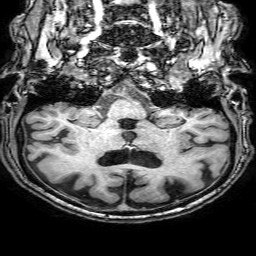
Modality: T1w
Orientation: sagittal
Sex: male
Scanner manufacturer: philips
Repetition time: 0.008182 s
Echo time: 0.00376 s